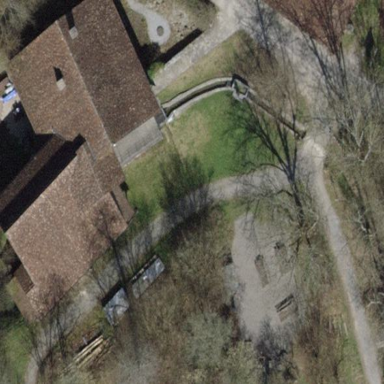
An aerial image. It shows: Building that is watermill.